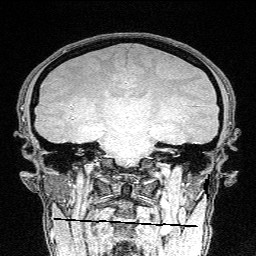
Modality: FLASH
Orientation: sagittal
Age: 31
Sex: female